Question: First let me say that I'm not very good with math. I have a canvas with multiple text "boxes" that are rotated to 300deg, which basically makes them parallelograms. They are very similar to this:

I'm trying to detect if the mouse is over one of them, but I don't know how to do that. Please help. Thank you!
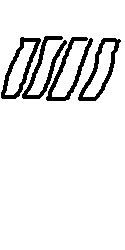
Answer:
Each parallelogram can first of all be contained in a rectangular bounding box like the one illustrated above. If the mouse is not within that rectangle, then it is definitely not a hit. You have many easy tests for that already. The rest of the space can be decomposed into the parallelogram of interest in green, and the areas you don't want. So we just need to test if the mouse is in the red areas with the following tests:
Left: x < a - (a/h)*y
Right: x > (a+b) - (a/h)*y
If either of those conditions is true, then the mouse is outside the parallelogram.
-
For more information about the value of a, we can turn to trig.

If we know the angle theta and h, then
a = h tan(O)